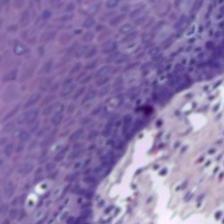
Diagnosis: Normal